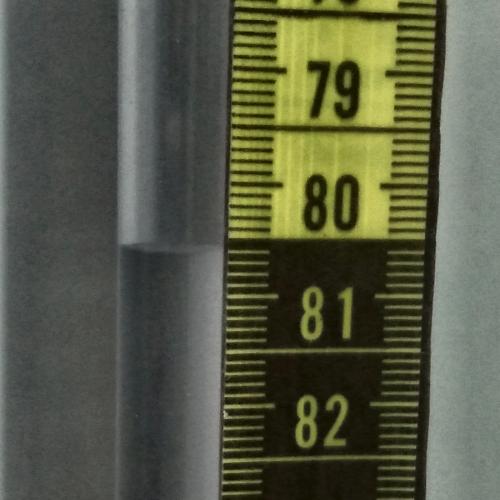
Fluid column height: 80.6 cm